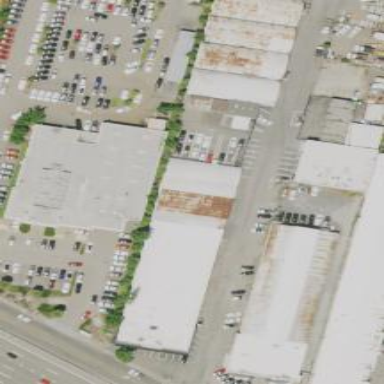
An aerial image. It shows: Commercial building.